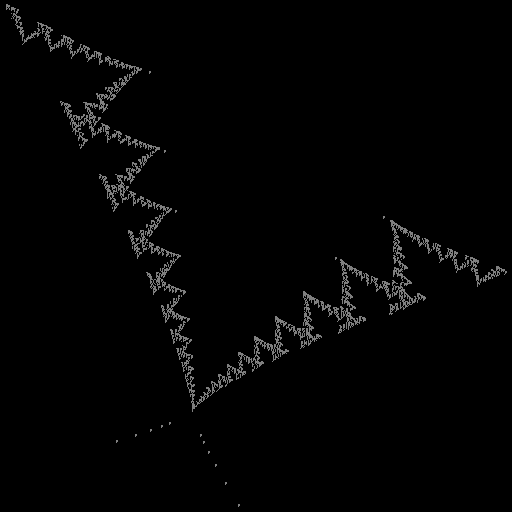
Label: zigzag